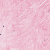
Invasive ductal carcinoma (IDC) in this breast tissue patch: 0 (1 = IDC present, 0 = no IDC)